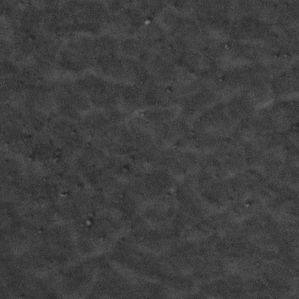
Label: frost